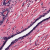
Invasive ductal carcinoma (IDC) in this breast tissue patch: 0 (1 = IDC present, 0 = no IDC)